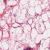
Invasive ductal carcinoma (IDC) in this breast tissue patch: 0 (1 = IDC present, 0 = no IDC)